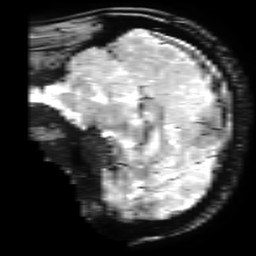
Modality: T2starw
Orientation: sagittal
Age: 37
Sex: male
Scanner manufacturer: ge
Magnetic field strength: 3 T
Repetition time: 0.65 s
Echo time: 0.02 s